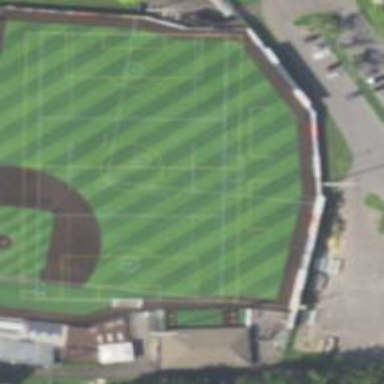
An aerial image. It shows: Baseball pitch for leisure and sports activities.